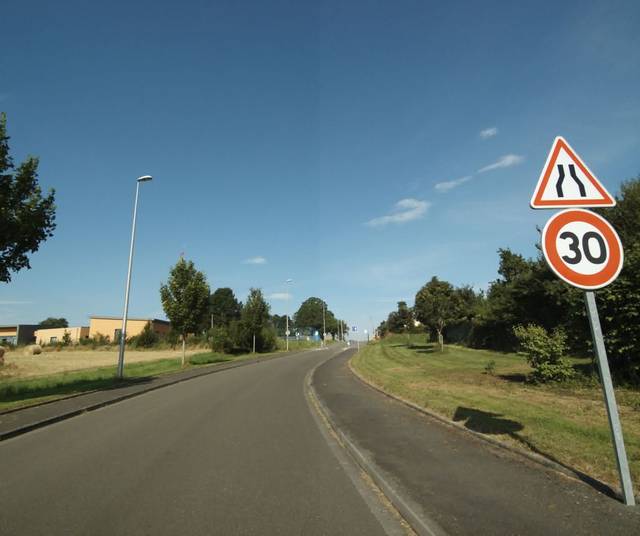
Region: France
Coordinates: 48.056, -0.781